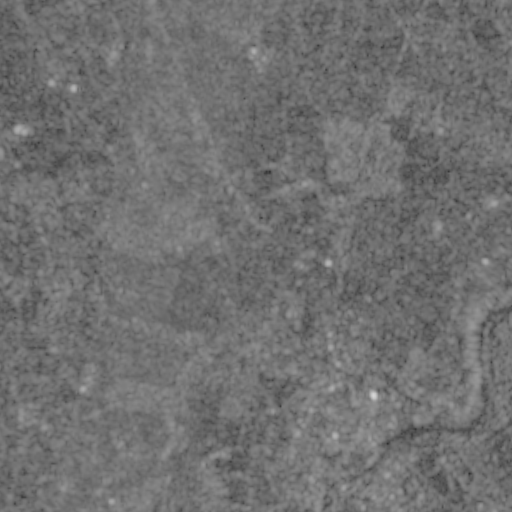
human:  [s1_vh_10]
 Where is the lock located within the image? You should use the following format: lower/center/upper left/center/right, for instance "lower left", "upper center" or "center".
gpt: The lock is located in the lower right of the image.
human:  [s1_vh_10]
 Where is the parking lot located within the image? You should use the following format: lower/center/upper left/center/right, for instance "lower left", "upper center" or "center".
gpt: The parking lot is located in the lower right of the image.
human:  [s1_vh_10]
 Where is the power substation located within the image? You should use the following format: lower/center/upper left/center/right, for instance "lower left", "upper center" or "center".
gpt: The power substation is located in the lower center of the image.
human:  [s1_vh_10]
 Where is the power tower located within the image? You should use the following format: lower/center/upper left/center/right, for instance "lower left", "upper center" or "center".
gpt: The power tower is located in the lower center of the image.
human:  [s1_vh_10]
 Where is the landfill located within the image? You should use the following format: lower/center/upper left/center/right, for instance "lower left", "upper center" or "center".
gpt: There is no landfill in the image.

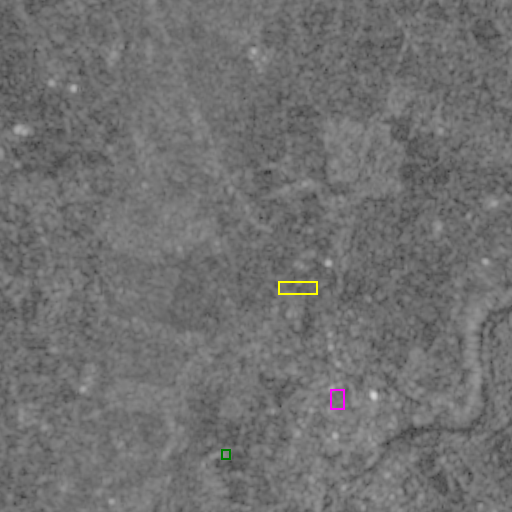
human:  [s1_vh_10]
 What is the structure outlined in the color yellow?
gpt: The structure outlined in yellow is a park.
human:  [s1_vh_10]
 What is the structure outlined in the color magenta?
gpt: The structure outlined in magenta is a parking lot.
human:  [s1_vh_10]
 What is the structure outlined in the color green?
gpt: The structure outlined in green is a power substation.
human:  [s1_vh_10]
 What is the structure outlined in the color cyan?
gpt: There is no cyan outline.